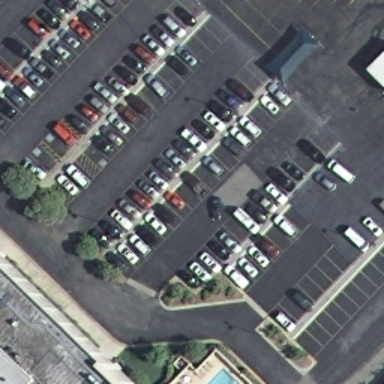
Lots of cars parked neatly in the parking lot .